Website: home-depot
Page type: store-pickup
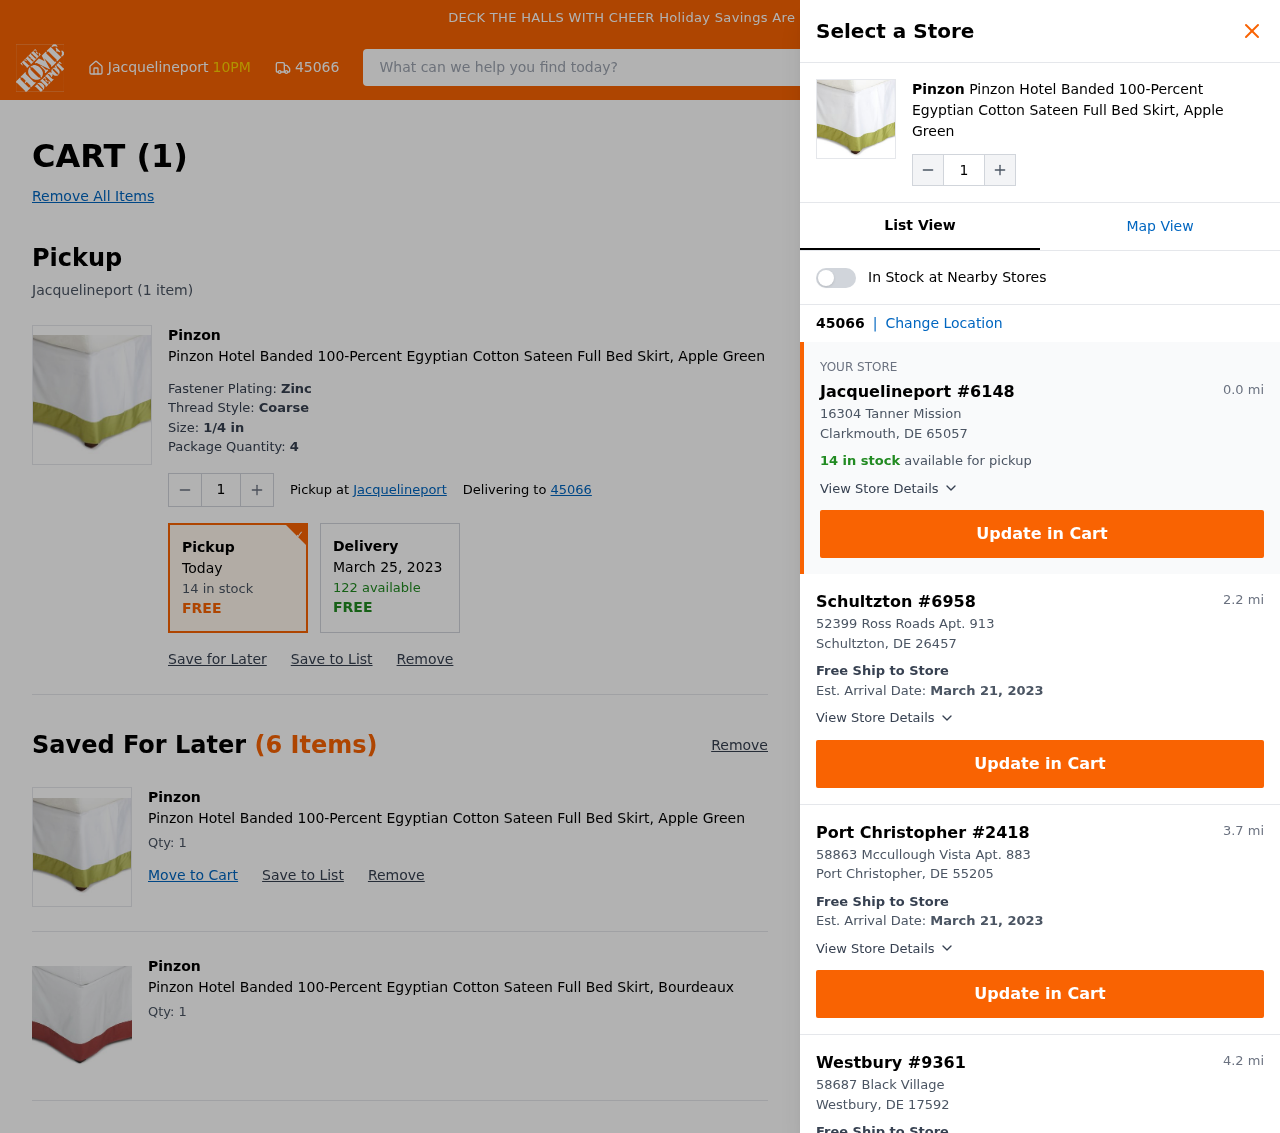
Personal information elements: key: PII_CITY
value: Jacquelineport
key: PII_LOCATION1_CITY_STATE_ZIP
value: Clarkmouth, DE 65057
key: PII_LOCATION1_STREET
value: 16304 Tanner Mission
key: PII_LOCATION2_CITY
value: Schultzton
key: PII_LOCATION2_CITY_STATE_ZIP
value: Schultzton, DE 26457
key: PII_LOCATION2_STREET
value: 52399 Ross Roads Apt. 913
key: PII_LOCATION3_CITY
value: Port Christopher
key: PII_LOCATION3_CITY_STATE_ZIP
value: Port Christopher, DE 55205
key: PII_LOCATION3_STREET
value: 58863 Mccullough Vista Apt. 883
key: PII_LOCATION4_CITY
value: Westbury
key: PII_LOCATION4_CITY_STATE_ZIP
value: Westbury, DE 17592
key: PII_LOCATION4_STREET
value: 58687 Black Village
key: PII_POSTCODE
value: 45066
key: PII_POSTCODE2
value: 45066
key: PII_POSTCODE_FULL
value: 45066
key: PII_POSTCODE_NUMERIC
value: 45066
Product elements: key: PRODUCT1_BRAND
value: Pinzon
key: PRODUCT1_NAME
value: Pinzon Hotel Banded 100-Percent Egyptian Cotton Sateen Full Bed Skirt, Apple Green
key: PRODUCT2_BRAND
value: Pinzon
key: PRODUCT2_NAME
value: Pinzon Hotel Banded 100-Percent Egyptian Cotton Sateen Full Bed Skirt, Bourdeaux
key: PRODUCT1_BRAND2
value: Pinzon
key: PRODUCT1_NAME2
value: Pinzon Hotel Banded 100-Percent Egyptian Cotton Sateen Full Bed Skirt, Apple Green
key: PRODUCT1_BRAND3
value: Pinzon
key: PRODUCT1_NAME3
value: Pinzon Hotel Banded 100-Percent Egyptian Cotton Sateen Full Bed Skirt, Apple Green
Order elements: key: ORDER_NUM_ITEMS
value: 1
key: ORDER_NUM_ITEMS2
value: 1
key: ORDER_ITEM_QTY
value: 1
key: ORDER_DATE
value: Today
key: ORDER_DELIVERY_DATE
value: March 25, 2023
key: ORDER_SHIPPING_DATE
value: March 21, 2023
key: ORDER_SHIPPING_DATE2
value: March 21, 2023
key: ORDER_SHIPPING_DATE3
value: March 21, 2023
Search elements: key: HEADER_SEARCH
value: What can we help you find today?
Other elements: key: SAVED_ITEM1_QTY
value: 1
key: SAVED_ITEM2_QTY
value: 1